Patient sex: F
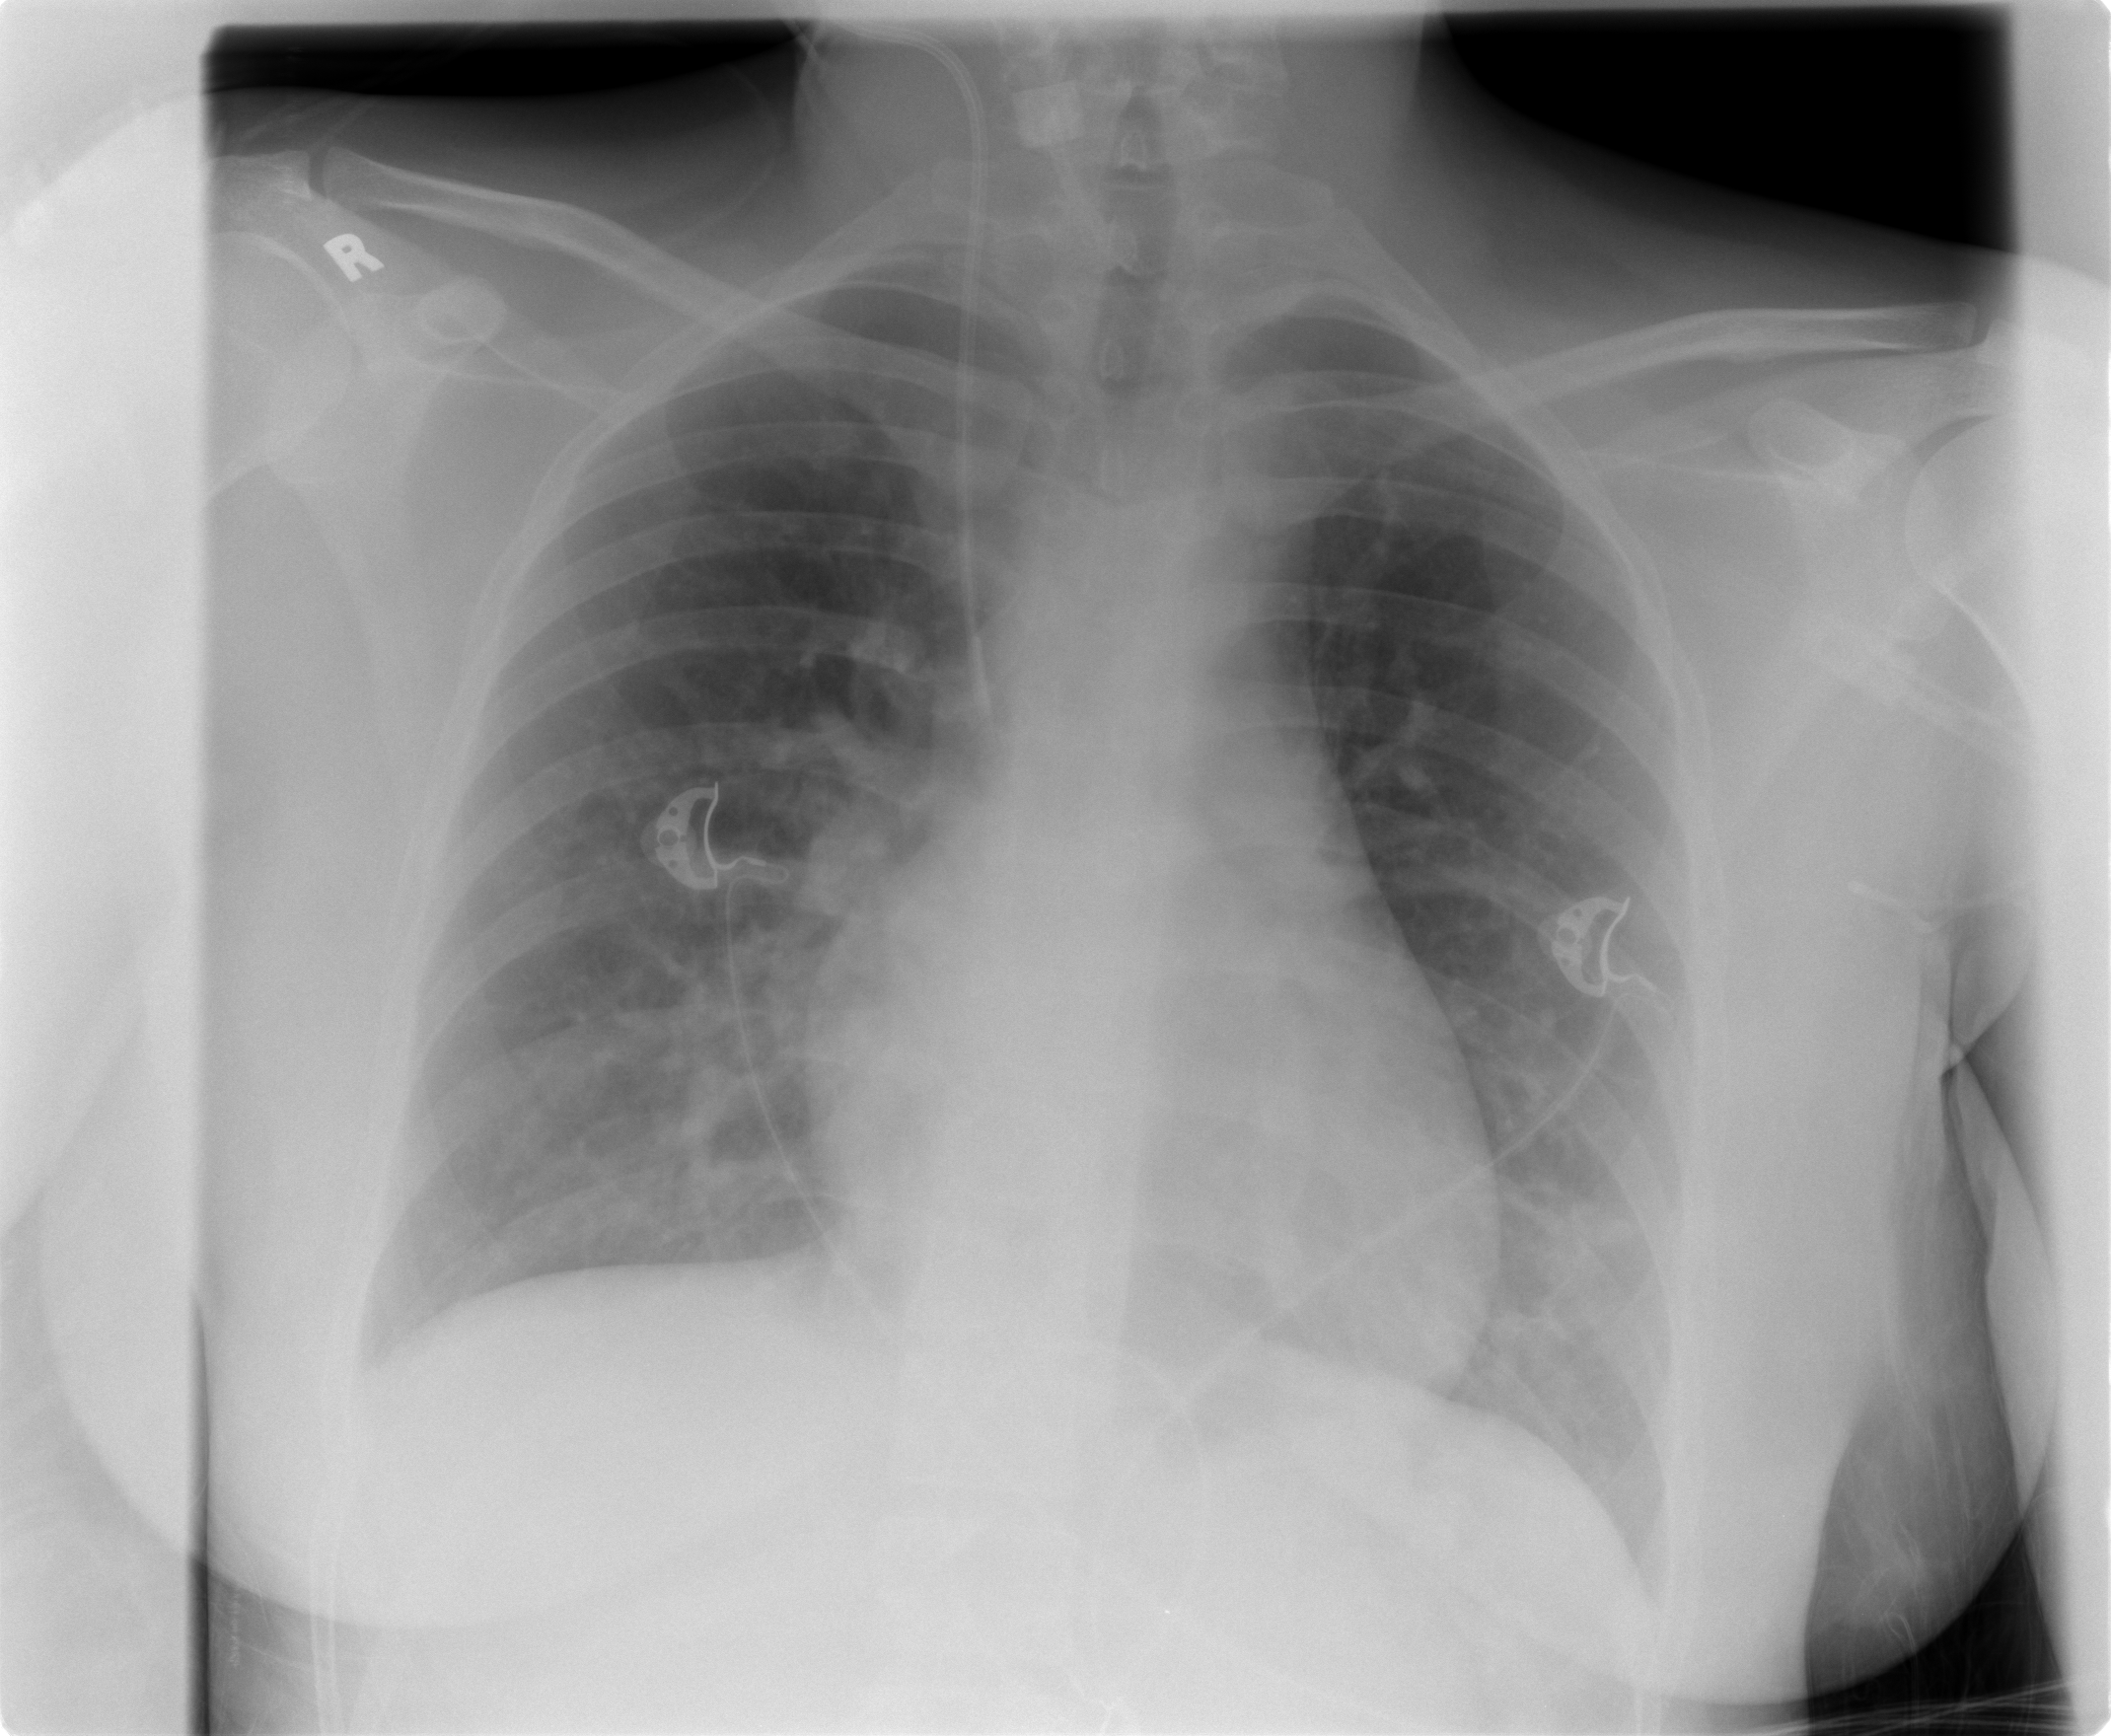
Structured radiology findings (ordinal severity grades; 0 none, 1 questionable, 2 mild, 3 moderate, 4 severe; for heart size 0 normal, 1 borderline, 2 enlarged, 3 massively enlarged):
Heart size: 0
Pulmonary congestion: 0
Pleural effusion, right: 0
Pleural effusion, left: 0
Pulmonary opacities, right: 0
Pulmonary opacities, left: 0
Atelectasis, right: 0
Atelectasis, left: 2